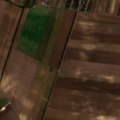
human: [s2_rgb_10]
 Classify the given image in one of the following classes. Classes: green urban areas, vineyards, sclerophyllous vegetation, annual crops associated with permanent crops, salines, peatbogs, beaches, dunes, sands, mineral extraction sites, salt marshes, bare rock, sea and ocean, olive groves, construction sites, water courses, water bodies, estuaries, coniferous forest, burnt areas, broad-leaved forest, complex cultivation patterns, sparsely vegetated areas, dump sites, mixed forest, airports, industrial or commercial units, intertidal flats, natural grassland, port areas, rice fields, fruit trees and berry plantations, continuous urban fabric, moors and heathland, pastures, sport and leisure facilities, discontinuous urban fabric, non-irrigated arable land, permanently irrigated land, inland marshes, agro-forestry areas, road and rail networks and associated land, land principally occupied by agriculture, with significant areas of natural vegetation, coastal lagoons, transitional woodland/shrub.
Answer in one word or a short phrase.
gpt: discontinuous urban fabric, non-irrigated arable land, complex cultivation patterns